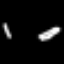
Label: pencil